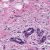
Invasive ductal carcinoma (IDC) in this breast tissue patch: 0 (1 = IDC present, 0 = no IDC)